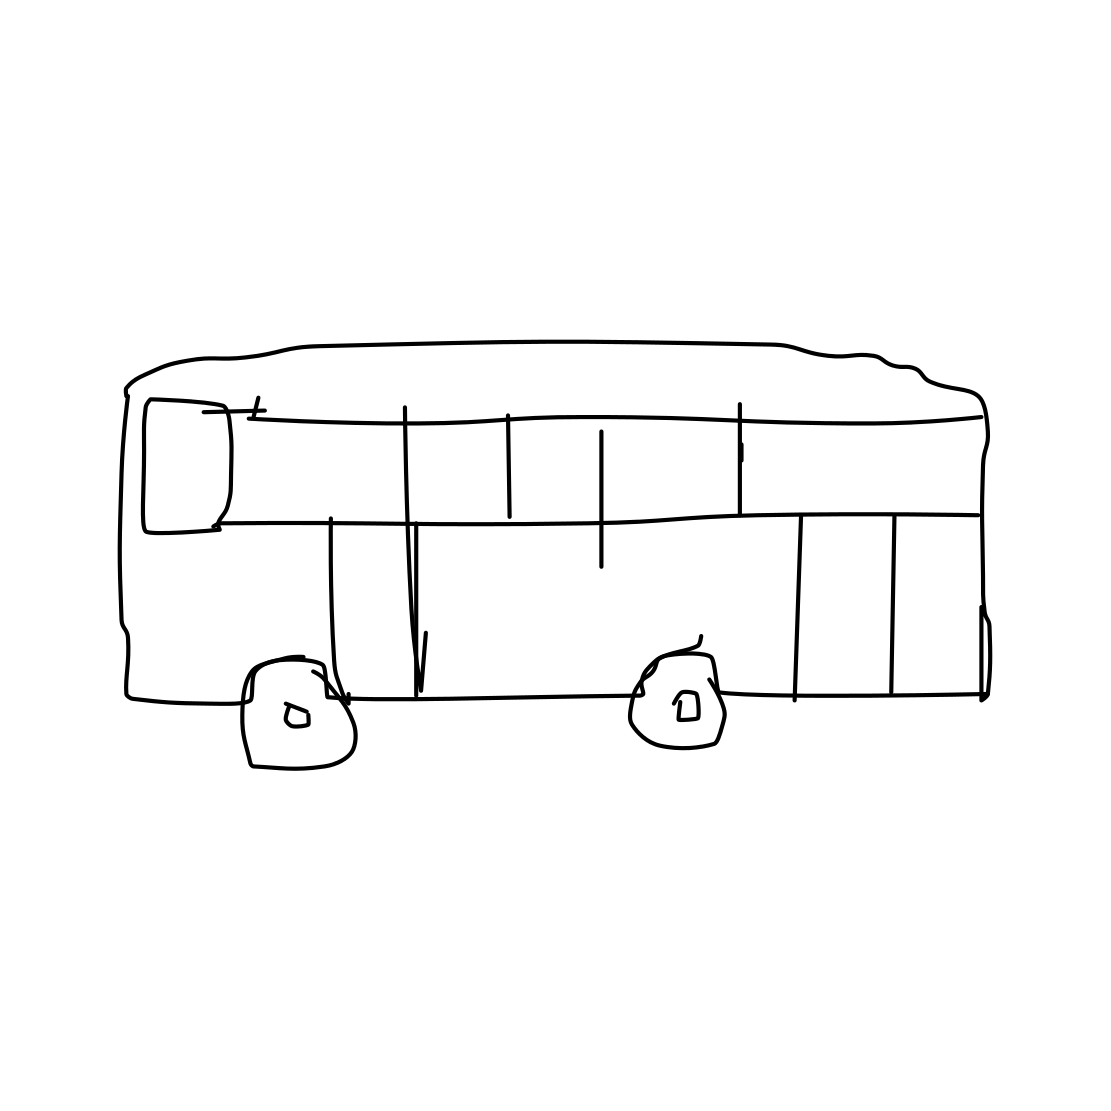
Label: bus